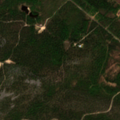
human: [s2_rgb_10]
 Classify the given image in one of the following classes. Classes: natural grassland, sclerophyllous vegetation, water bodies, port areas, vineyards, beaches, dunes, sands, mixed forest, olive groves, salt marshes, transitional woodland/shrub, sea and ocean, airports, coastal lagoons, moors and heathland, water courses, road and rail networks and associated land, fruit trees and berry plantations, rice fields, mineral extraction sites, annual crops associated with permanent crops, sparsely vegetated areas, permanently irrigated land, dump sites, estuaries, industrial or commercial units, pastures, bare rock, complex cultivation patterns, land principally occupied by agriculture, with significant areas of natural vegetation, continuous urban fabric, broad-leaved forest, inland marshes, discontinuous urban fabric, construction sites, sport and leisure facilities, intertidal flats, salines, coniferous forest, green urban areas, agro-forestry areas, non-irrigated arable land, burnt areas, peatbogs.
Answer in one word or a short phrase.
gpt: non-irrigated arable land, mixed forest, transitional woodland/shrub, peatbogs